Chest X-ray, PA view. Patient: 53 years old, sex M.
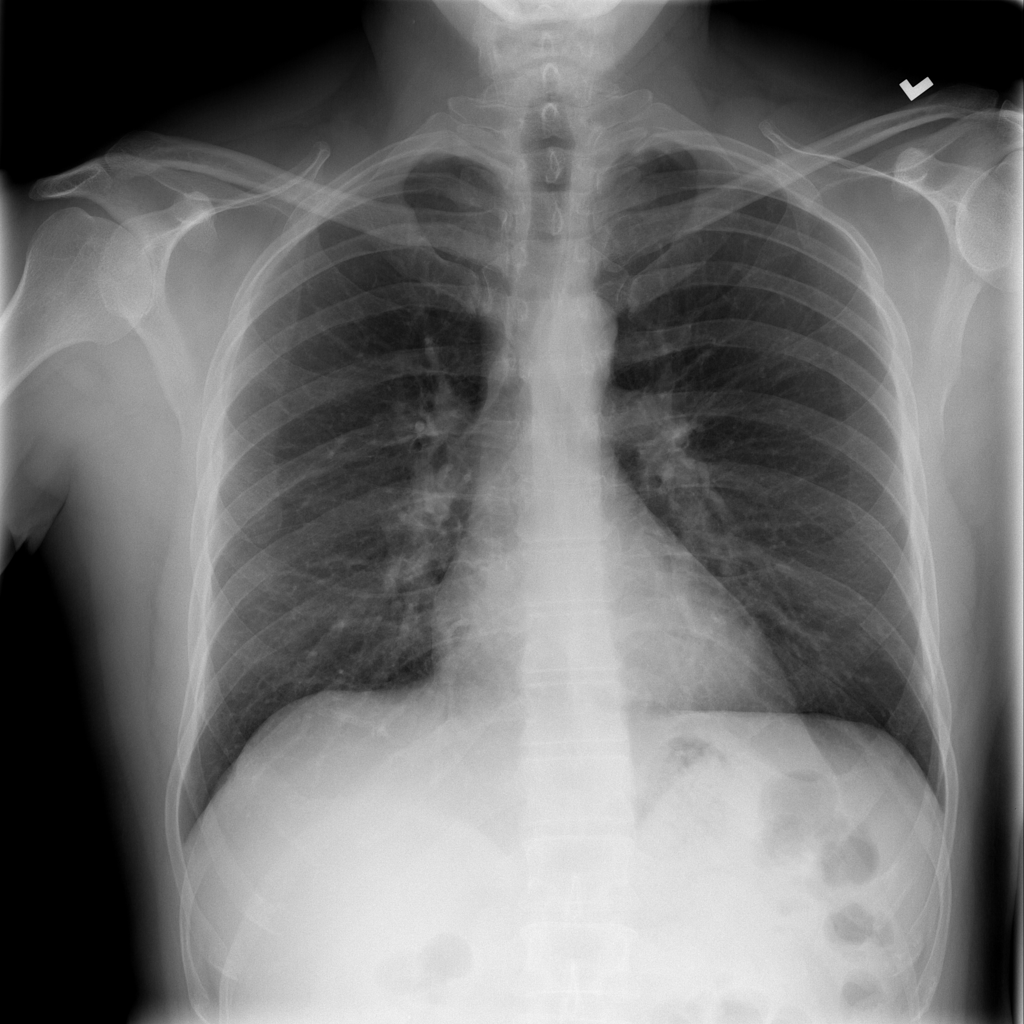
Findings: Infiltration